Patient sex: M
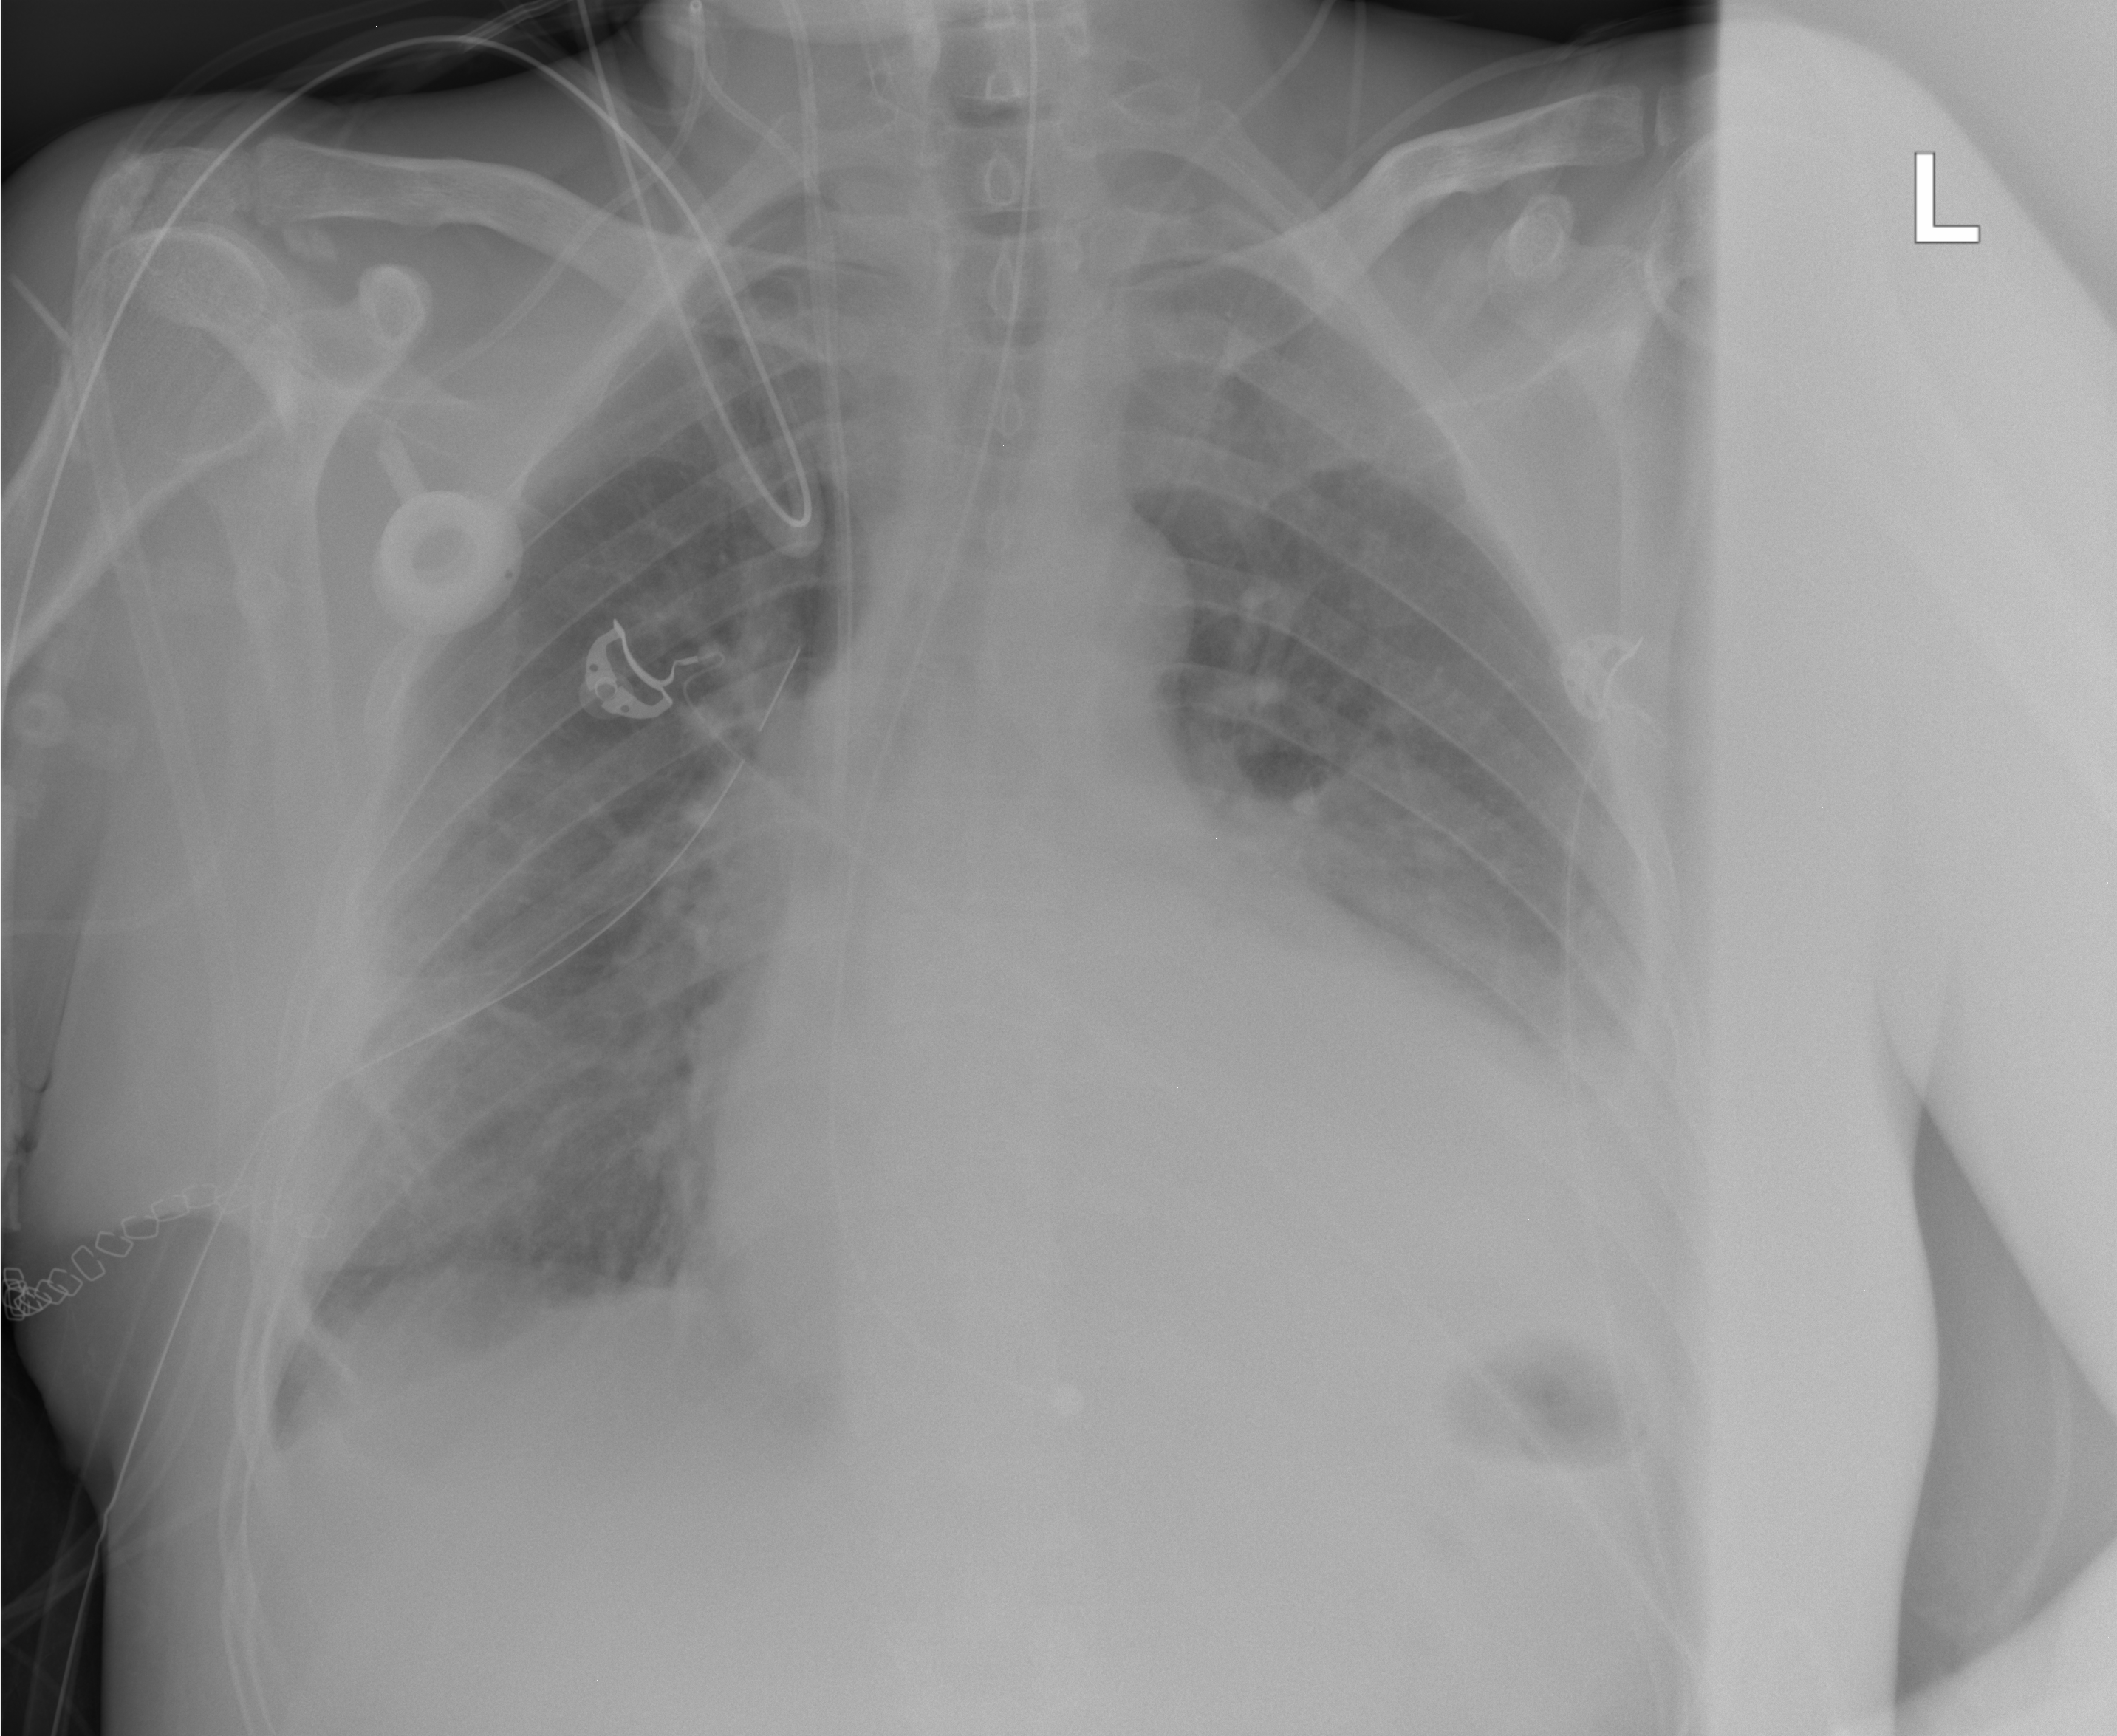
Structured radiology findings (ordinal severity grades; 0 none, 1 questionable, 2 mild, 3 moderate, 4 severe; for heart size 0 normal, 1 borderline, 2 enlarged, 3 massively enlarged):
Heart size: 2
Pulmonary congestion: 0
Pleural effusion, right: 0
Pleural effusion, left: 2
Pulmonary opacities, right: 2
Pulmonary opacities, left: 2
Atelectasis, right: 2
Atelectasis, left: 2